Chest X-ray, PA view. Patient: 47 years old, sex M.
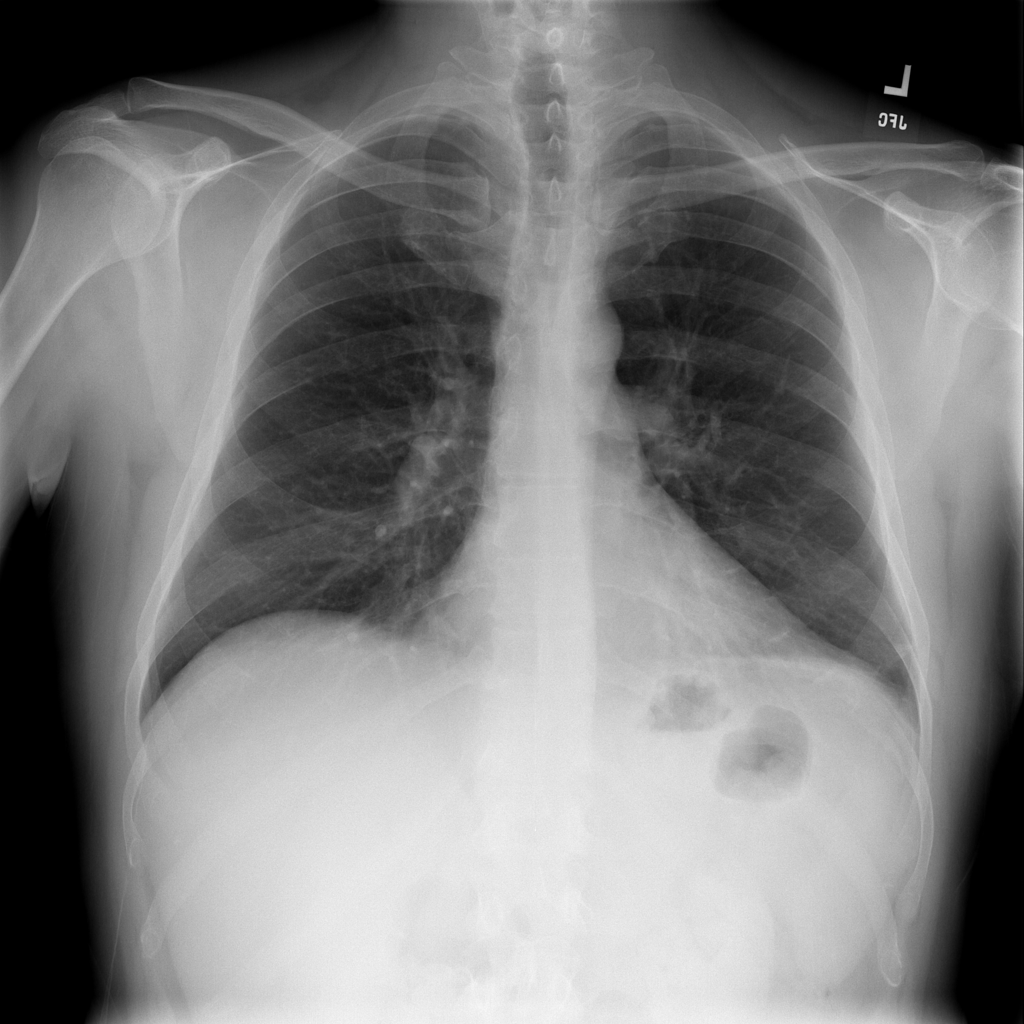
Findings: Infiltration